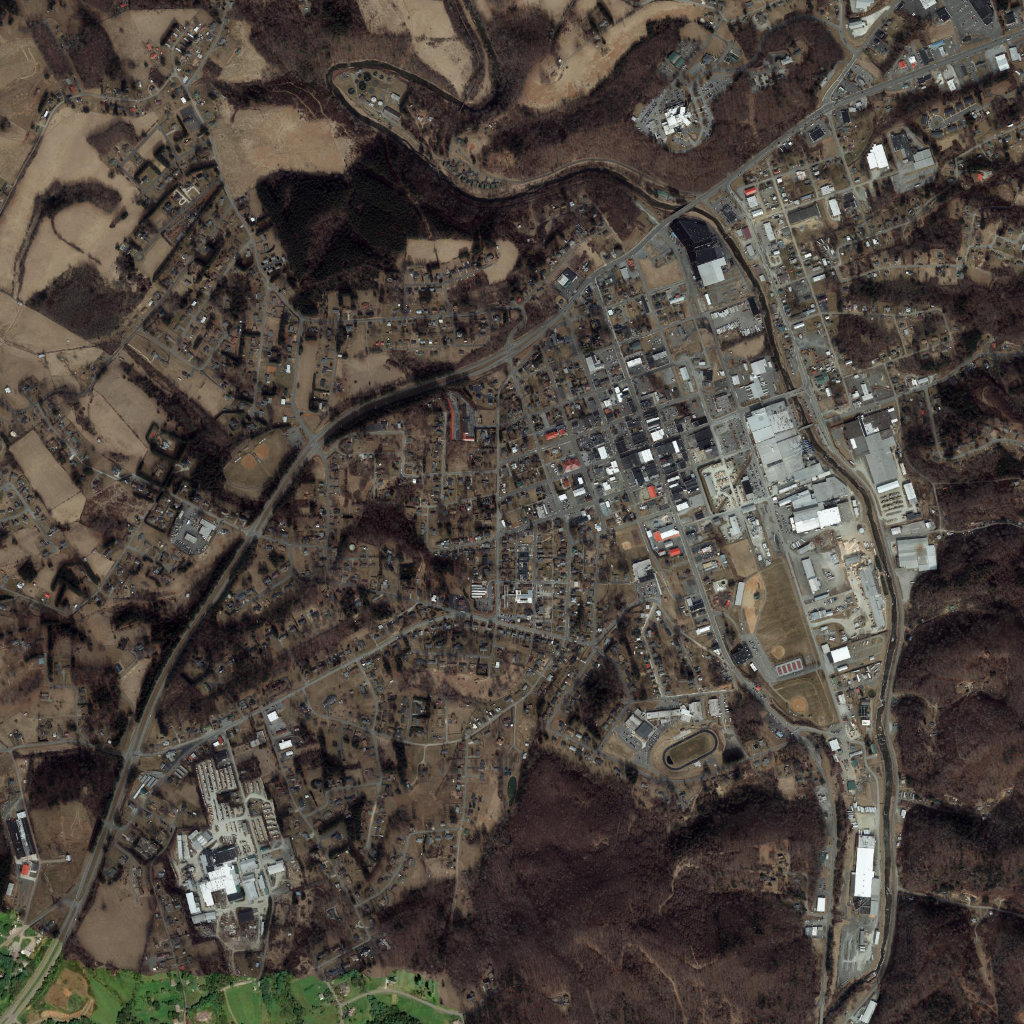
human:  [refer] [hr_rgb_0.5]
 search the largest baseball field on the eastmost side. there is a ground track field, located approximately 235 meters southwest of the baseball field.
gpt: <box>[[76, 65, 80, 70, 0]]</box>

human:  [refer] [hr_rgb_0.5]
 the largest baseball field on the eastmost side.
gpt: <box>[[76, 65, 80, 70, 0]]</box>